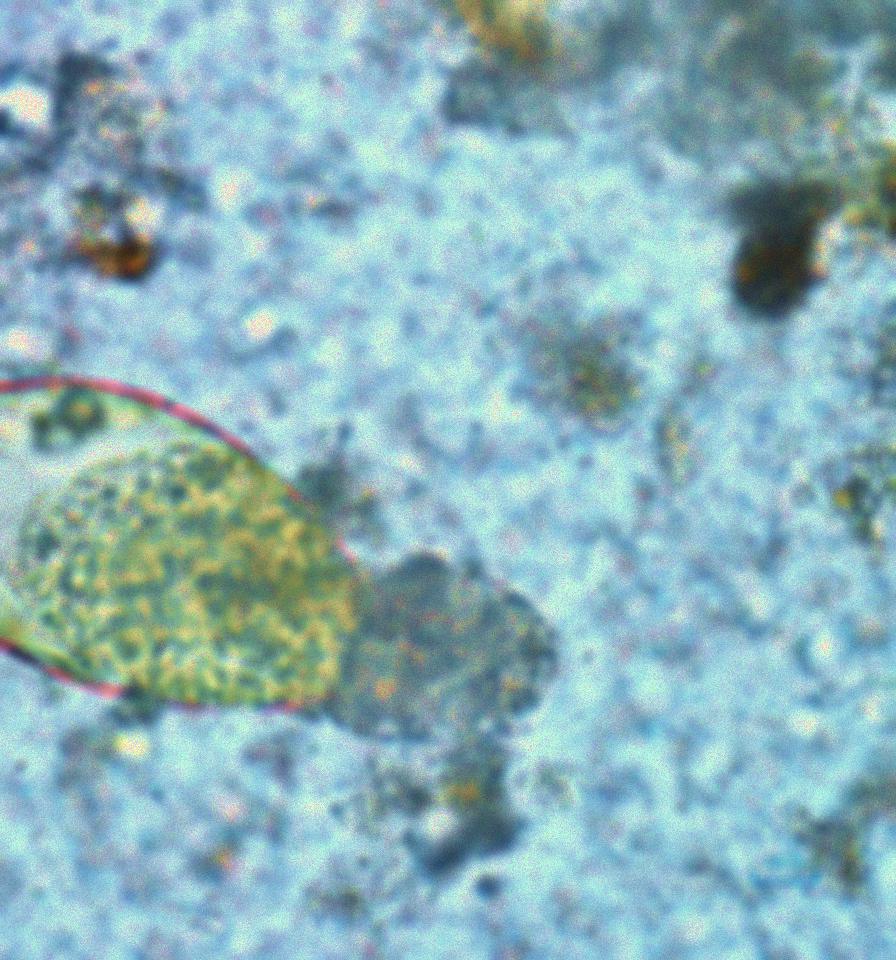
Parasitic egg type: Fasciolopsis buski